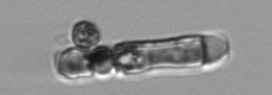
Label: Guinardia_delicatula